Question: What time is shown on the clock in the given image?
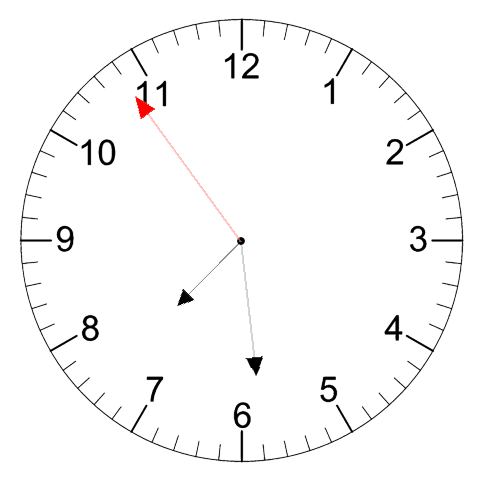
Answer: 07:28:54